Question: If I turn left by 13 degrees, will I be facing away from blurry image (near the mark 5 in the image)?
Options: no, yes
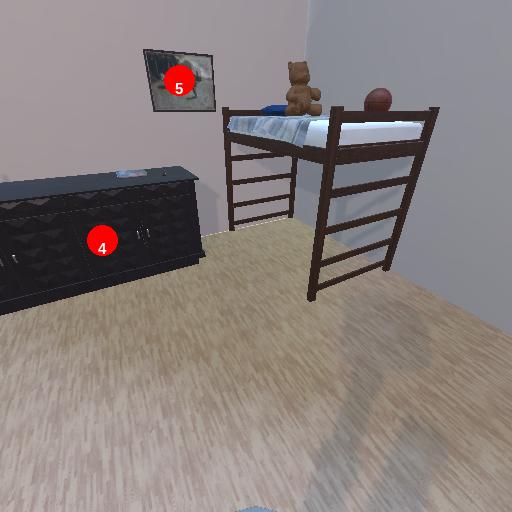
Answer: no